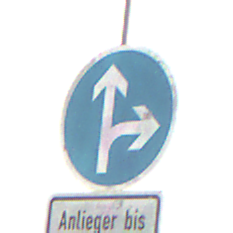
Verkehrszeichen: VorgeschriebeneFahrtrichtungGeradeausOderRechts
Zusatzzeichen unten: SonstigeFahrzeugePersonengruppenFrei3
Umgebung: Outdoor, Nature
Tageszeit: Night
Wetter: Clear
Licht: Natural
Jahreszeit: NotSpecified
Kontrast: LowContrast